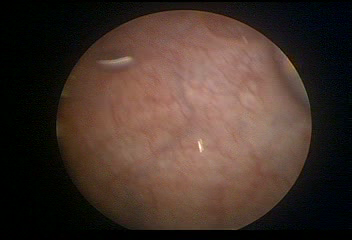
Modality: WLC
Class: Foreign bodies
Subclass: AirBubble
Bladder cancer association: No
Annotated structures: Air bubble